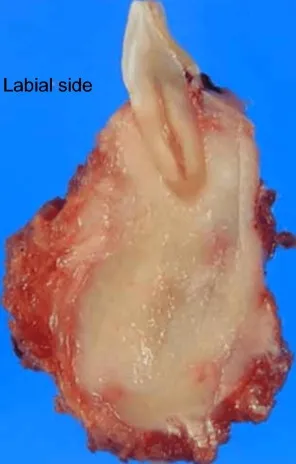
Pathological features. The cutting surface of the resected specimen exhibits a relatively well-marginated, light greyish lesion that entirely occupies the anterior alveolar bone, encircling the left first incisor (A). Histologically, muscular invasion (arrows) is evident at the labial side of the mandible.
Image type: pathology (h&e)